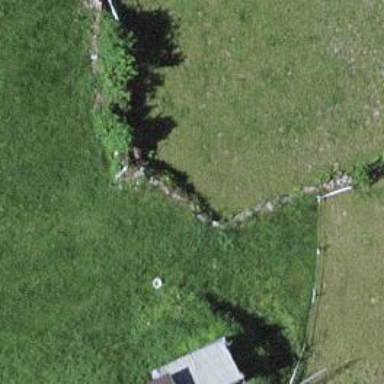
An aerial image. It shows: Dry stone wall barrier.